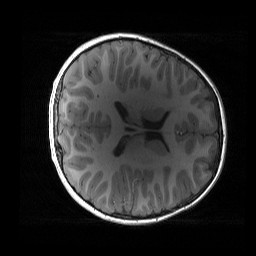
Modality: T1w
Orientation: axial
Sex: male
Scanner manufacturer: siemens
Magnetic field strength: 3 T
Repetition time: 1.9 s
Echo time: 0.00243 s